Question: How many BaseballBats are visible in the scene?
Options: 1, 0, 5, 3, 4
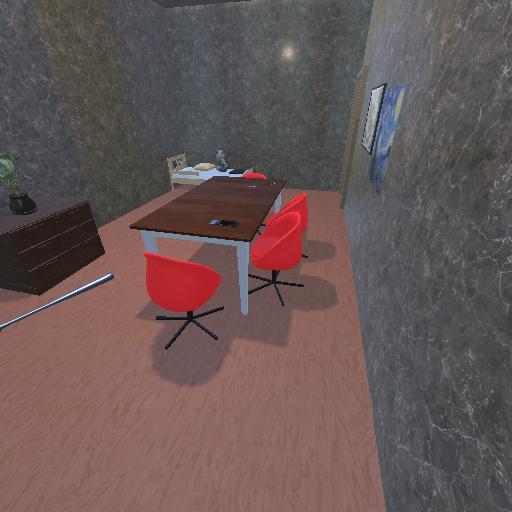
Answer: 1